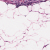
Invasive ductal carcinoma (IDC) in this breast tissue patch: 0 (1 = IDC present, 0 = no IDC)